На рисунке показана тонкостенная пробирка длиной $l=75~см$ и поперечным сечением $S=10.0~см^2$, она расположена вертикально отверстием вверх. В пробирку налита ртуть, под которой находится столбик идеального газа, отделённый от ртути тонким лёгким теплоизолирующим поршнем, способным двигаться без трения. Изначально высоты ртутного и газового столбиков совпадают и равны $h=25.0~см$, а температура газа $T=400~К$. Его молярная теплоёмкость при постоянном объёме $C_V=\frac52R$, где $R=8.31~\frac{Дж}{К\cdotмоль}$ — универсальная газовая постоянная. Плотность ртути $\rho=13.6\cdot10^3~\frac{кг}{м^3}$, атмосферное давление $p_0=750~\text{мм рт. ст.}$, ускорение свободного падения $g=9.80~\fracм{с^2}$.  $\textit{Процесс A:}$ газ медленно нагревают, пока верхний уровень ртути не достигнет горлышка пробирки.
Найдите работу $W_1$, совершённую газом в процессе $A$. $\textit{Процесс B:}$ газ продолжают нагревать до тех пор, пока вся ртуть не вытечет из пробирки (т.е. пока поршень не достигнет её горлышка).
Может ли процесс $B$ быть квазистатическим? Найдите количество теплоты $Q$, подведённое к газу в процессе $B$. Тепловым расширением пробирки и ртути пренебрегите, ответы приводите с точностью в три значащие цифры.
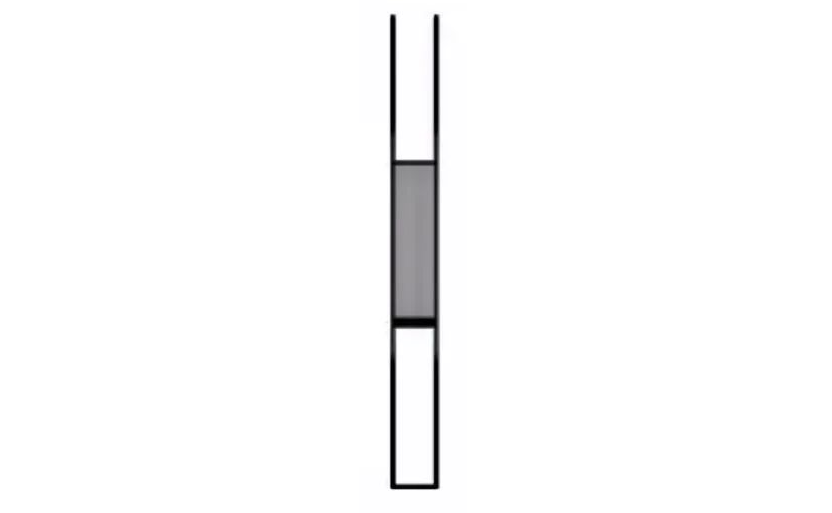
Найдите работу $W_1$, совершённую газом в процессе $A$.
Ответ: \[W_1=4\rho gSh^2=33.3~Дж\]

Может ли процесс $B$ быть квазистатическим? Найдите количество теплоты $Q$, подведённое к газу в процессе $B$.
Ответ: Да.\[Q=50.0~Дж\]
Темы:
T, Китайские